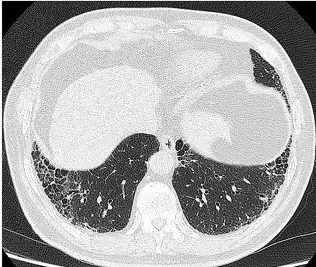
Chest HRCT: (May 8, 2012, A, B): Reticular and scattered honeycomb opacities predominantly in the proximal pleural parts of both lungs without significant exudative opacities.
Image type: radiology (ct)